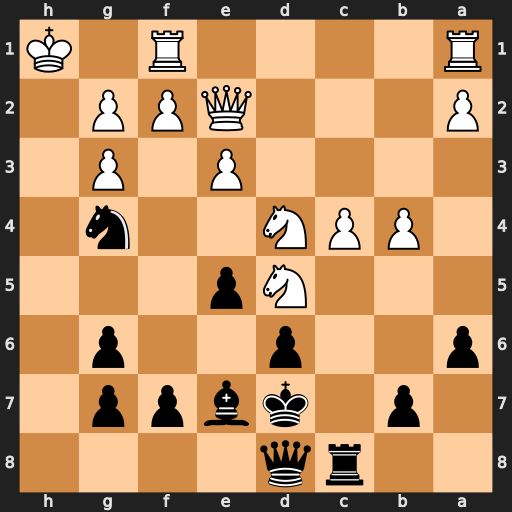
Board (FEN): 2rq4/1p1kbpp1/p2p2p1/3Np3/1PPN2n1/4P1P1/P3QPP1/R4R1K
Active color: b
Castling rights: -
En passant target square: -
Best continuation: Qh8+ Kg1 Qh2#